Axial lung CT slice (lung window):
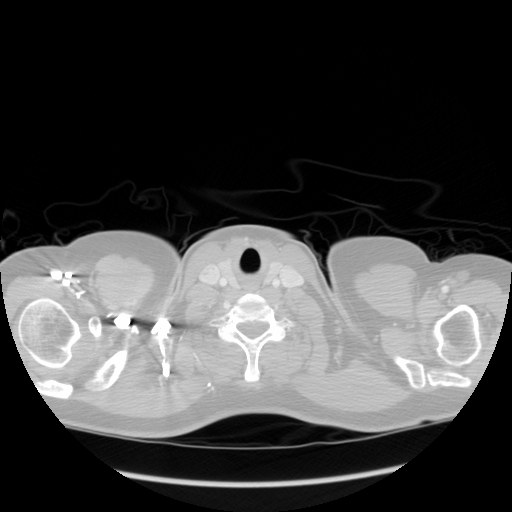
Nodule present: no